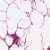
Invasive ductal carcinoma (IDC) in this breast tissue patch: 0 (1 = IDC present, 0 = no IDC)